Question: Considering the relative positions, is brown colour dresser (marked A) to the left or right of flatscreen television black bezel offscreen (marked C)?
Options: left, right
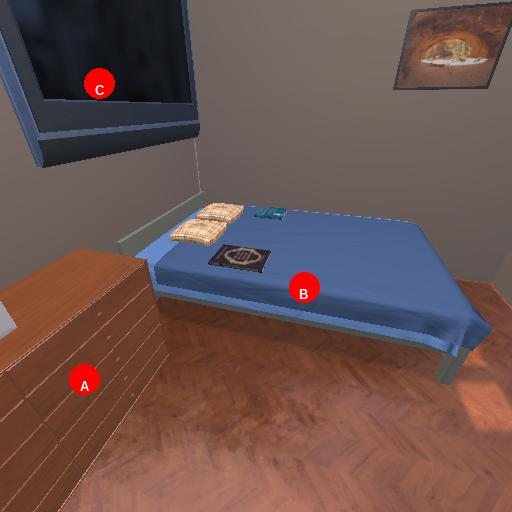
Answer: left